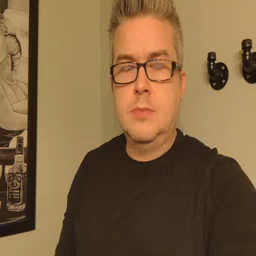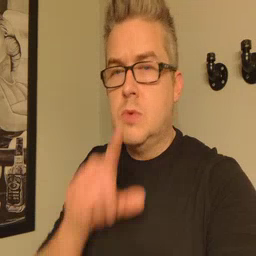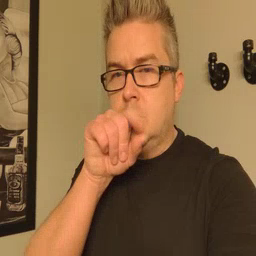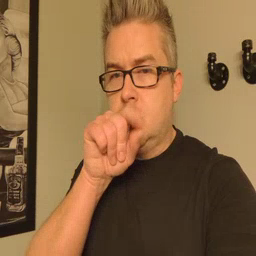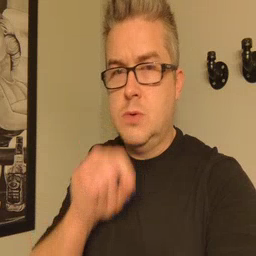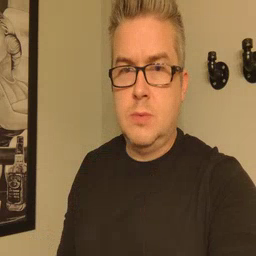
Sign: bird